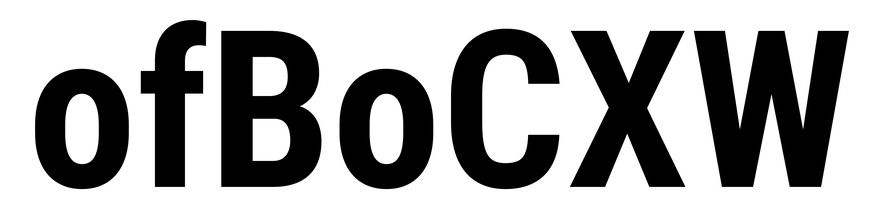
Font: Roboto_Condensed_Bold